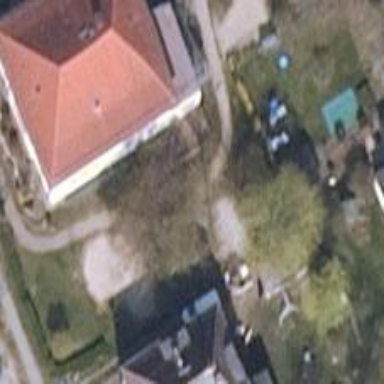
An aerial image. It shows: White kindergarten building with hipped roof.